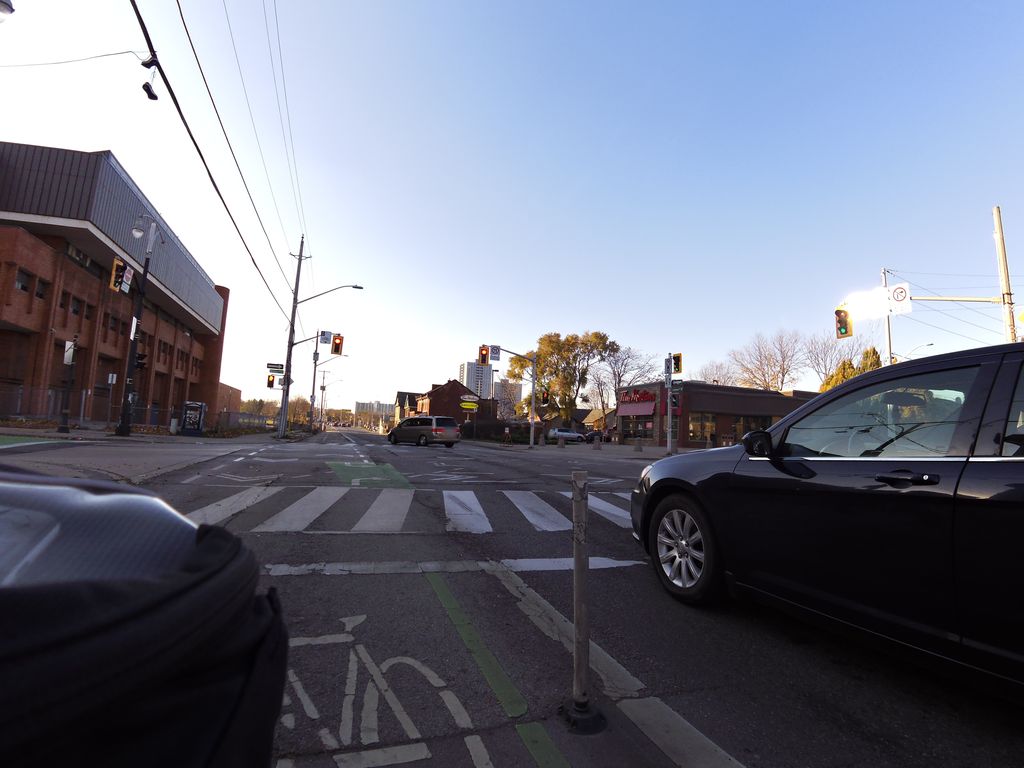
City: hamilton